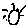
Label: sun